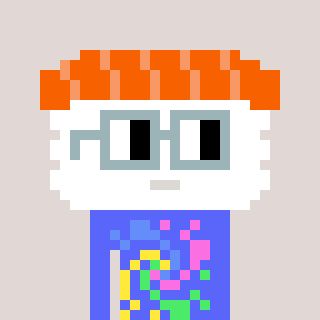
a pixel art character with square dark gray glasses, a nigiri-shaped head and a purple-colored body on a warm background